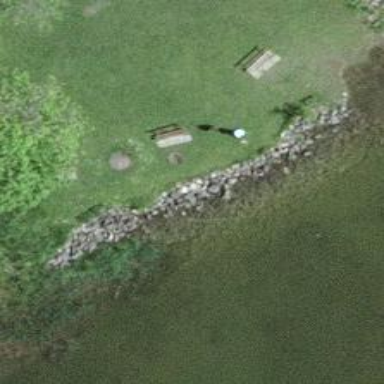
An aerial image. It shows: Bench.